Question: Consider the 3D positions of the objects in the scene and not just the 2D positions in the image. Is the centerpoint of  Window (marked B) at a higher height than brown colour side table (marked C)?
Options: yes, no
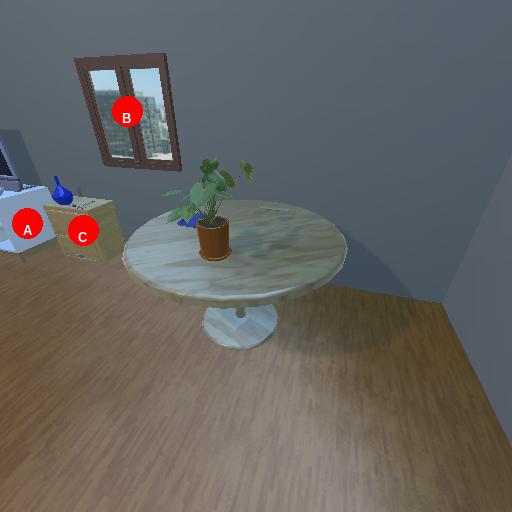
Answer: yes